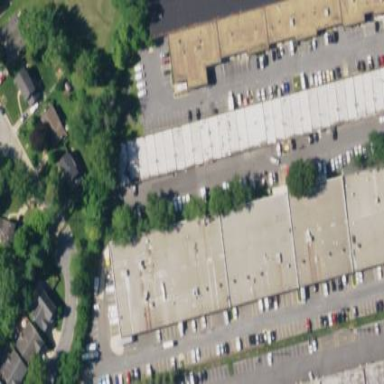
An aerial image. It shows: Commercial building.